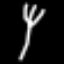
Label: fork